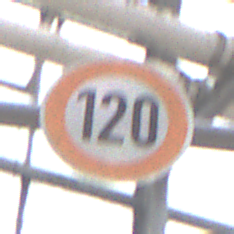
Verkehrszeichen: Geschwindigkeit120
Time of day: Midday
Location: Roofed (Special)
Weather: Overcast
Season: NotSpecified
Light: Natural